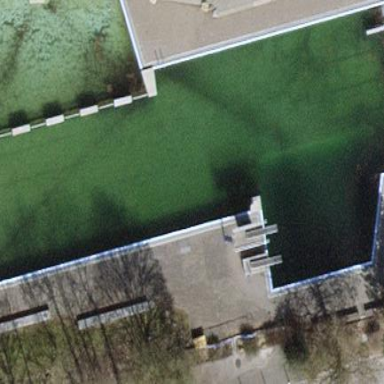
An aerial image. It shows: Swimming pool located in leisure land.